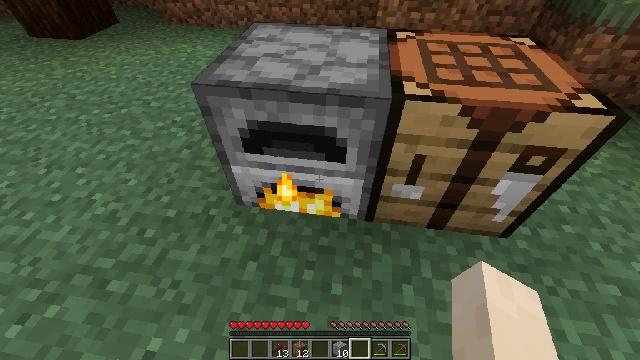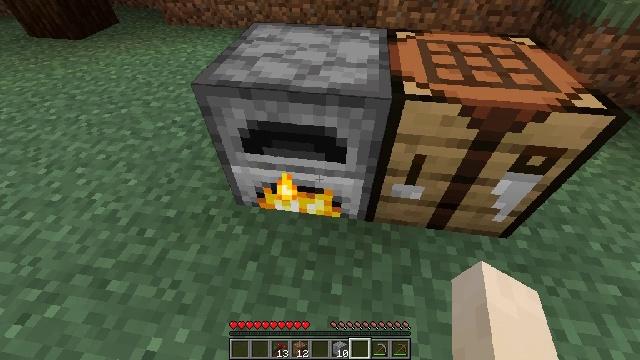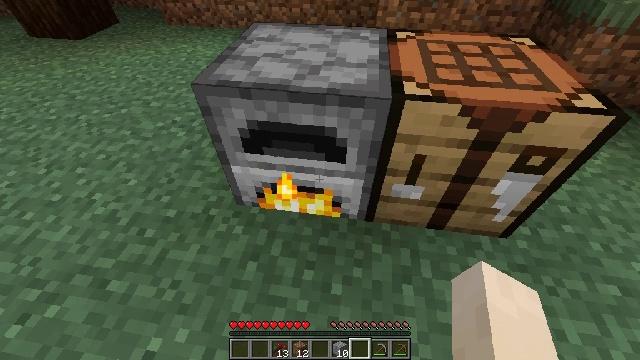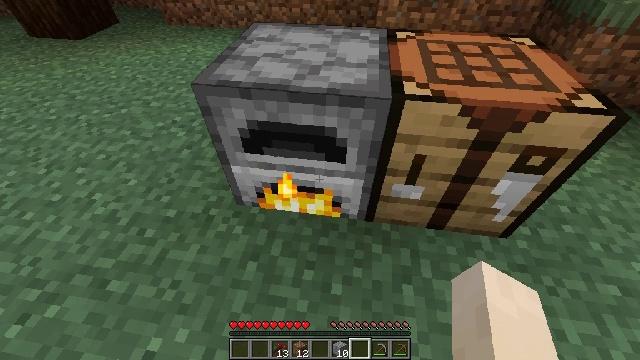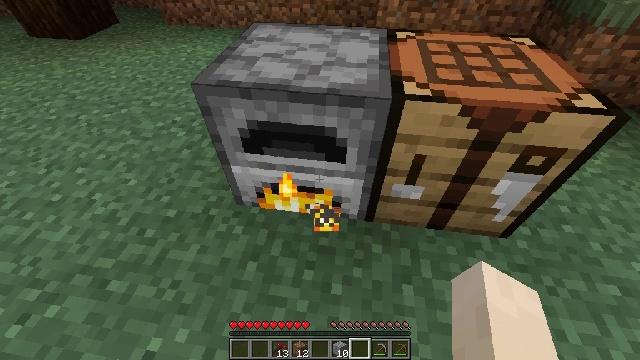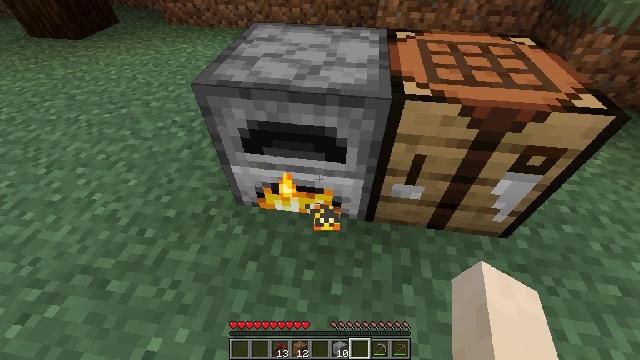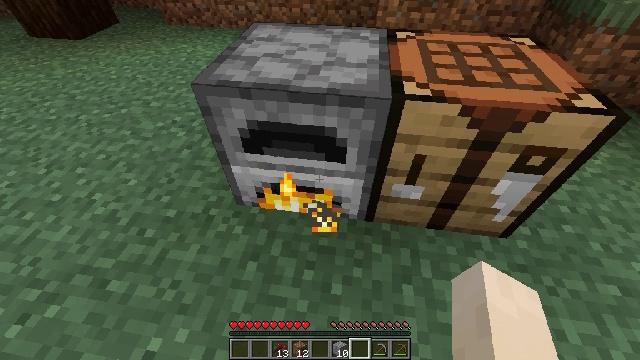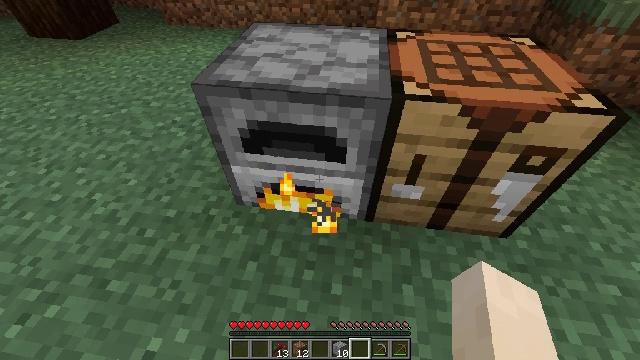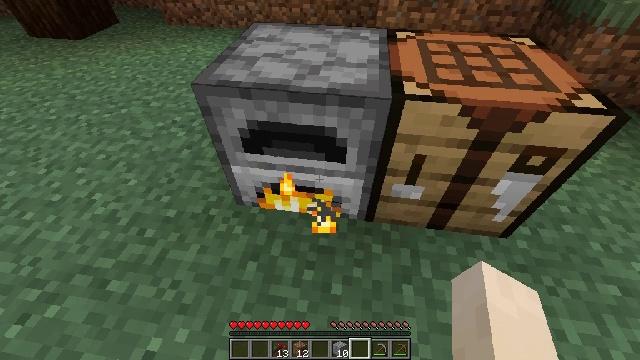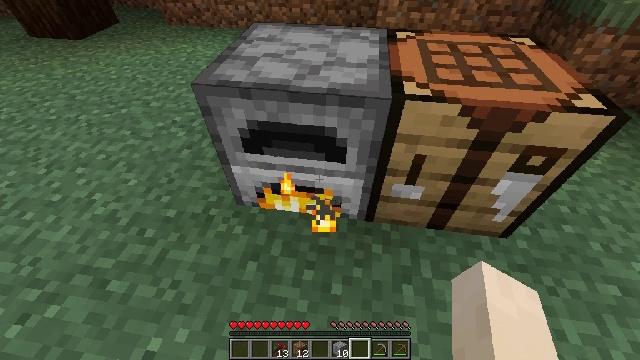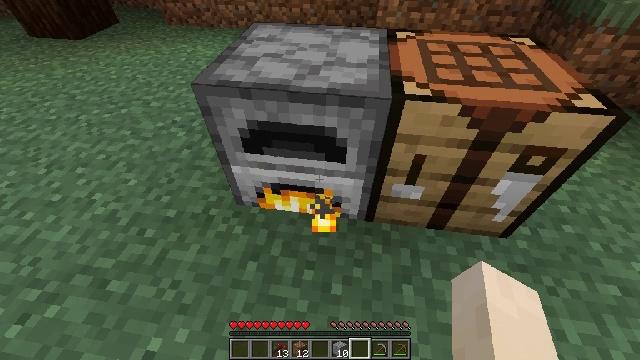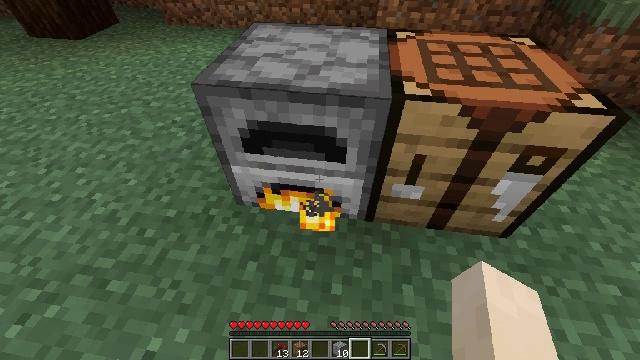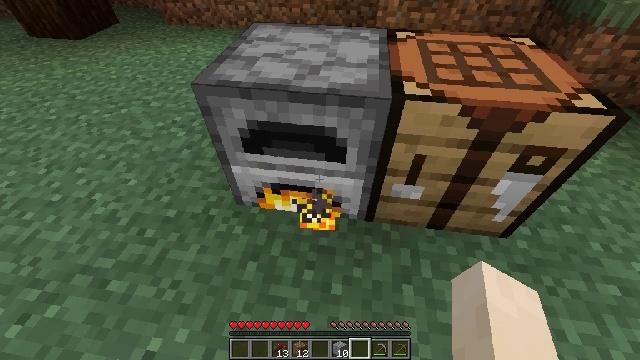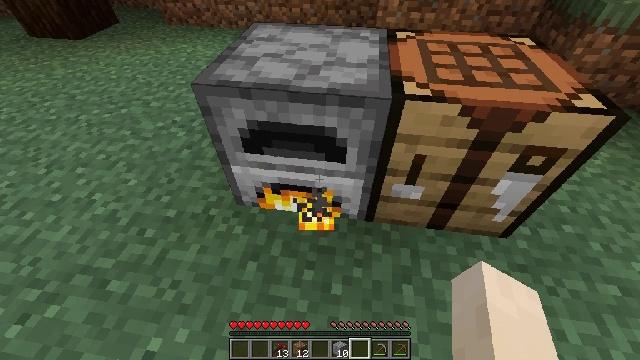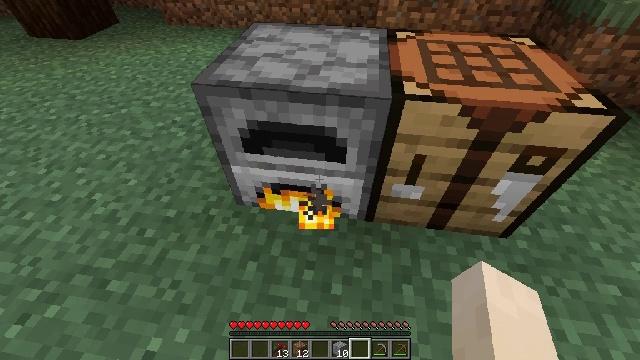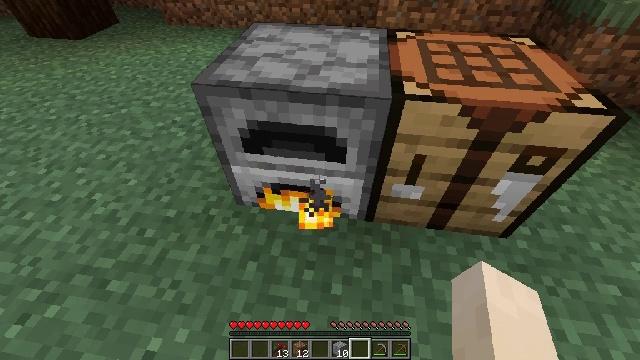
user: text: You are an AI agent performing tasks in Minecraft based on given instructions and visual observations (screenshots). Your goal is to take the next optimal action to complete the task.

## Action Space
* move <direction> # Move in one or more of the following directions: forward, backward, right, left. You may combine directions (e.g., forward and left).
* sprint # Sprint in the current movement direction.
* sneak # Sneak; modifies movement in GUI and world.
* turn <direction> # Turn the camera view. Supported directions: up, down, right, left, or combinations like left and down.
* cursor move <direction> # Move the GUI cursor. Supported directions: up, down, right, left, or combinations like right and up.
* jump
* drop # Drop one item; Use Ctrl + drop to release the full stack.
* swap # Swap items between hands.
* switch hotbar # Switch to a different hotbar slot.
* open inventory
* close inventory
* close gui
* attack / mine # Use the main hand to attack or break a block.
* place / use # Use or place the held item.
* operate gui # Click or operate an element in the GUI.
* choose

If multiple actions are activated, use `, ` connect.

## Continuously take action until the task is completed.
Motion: motion action
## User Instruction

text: Burn logs in the furnace to craft charcoal.
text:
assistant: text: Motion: no_op
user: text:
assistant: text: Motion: no_op
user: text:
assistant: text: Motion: no_op
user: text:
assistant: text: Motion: no_op
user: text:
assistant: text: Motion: no_op
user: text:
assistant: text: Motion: no_op
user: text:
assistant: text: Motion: no_op
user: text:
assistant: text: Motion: no_op
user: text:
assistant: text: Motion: no_op
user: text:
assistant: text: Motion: no_op
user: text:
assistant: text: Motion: no_op
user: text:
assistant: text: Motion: no_op
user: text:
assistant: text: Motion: no_op
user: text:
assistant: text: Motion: no_op
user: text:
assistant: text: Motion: no_op
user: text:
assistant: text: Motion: no_op
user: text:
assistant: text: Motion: no_op
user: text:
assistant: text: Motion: no_op
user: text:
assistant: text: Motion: no_op
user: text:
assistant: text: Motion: no_op
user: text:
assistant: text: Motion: no_op
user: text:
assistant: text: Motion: no_op
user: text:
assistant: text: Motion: no_op
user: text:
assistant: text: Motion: no_op
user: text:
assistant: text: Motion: no_op
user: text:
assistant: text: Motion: no_op
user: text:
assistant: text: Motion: no_op
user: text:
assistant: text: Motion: no_op
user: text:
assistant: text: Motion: no_op
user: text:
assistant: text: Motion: no_op